Question: I'm using Jspain library in this project.
<URL>
I drawed SVG image on canvas but it's pixelating even it shows white dots when you fill up black color.
Screenshot attached.
Please help if someone else faced the same problem.

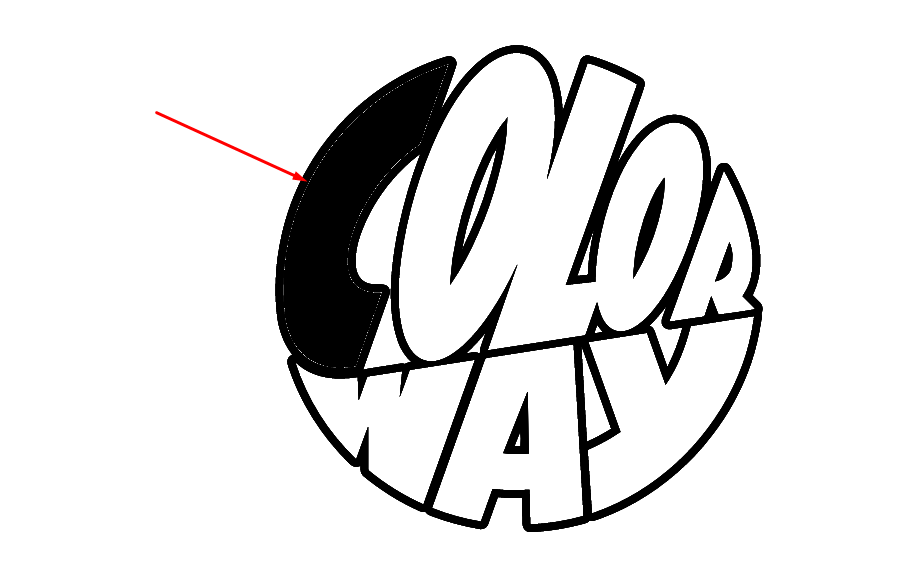
Answer: When an SVG is rendered to a bitmap - such as a canvas - antialiasing is used to make the edges of the shapes appear smoother.
<URL>
If you then try to <URL> those bitmap shapes with a colour, those grey edge pixels are going to appear like white lines or spots around the edge of the fill.
There are a few things you can do. For example:
1. You can disable anti-aliasing in your SVG images. Use shape-rendering="crispEdges" as a property or CSS style. See: https://www.w3.org/TR/SVG11/single-page.html#painting-ShapeRenderingProperty, or
2. Render the SVG. Then run a threshhold or contrast filter over that image to remove the grey pixels.